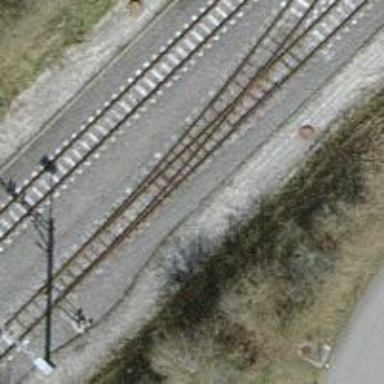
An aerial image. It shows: Narrow-gauge railway siding with electrified contact line. The siding has one track.